Question: Using the following code as an example:
'''
if (true)
{
string foo = null;
List<string> bar = new List<string>
{
"test"
};
bar.Any(t => t == foo);
}
'''
If I run this program in a regular way (without a break point or any other interruption), everything works without exception or error (as you would expect it).
Now if I put a break point on the if statement and move the cursor to the curly brace as described in the following picture (using my mouse, not using F10, so skipping the 'if(true)' statement):

I get an exception of type 'System.NullReferenceException' when the debugger executes the statement 'string foo = null'
It seems to be linked to the fact that the variable 'foo' is used in the lambda expression inside the 'if' statement. I have tested and reproduced this on Visual Studio 2012 and 2013 (pro and ultimate).
Any idea on why this could be happening?
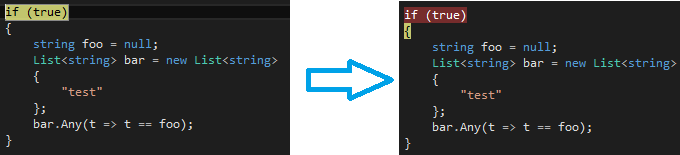
Answer: Eric's answer and comments already describe why it can happens in general.
I'd like to highlight whats going on in this particular case.
Here is a generated IL:
'''
.method private hidebysig static void Main(string[] args) cil managed
{
.entrypoint
.maxstack 3
.locals init (
[0] class [mscorlib]System.Collections.Generic.List'1<string> bar,
[1] class [mscorlib]System.Collections.Generic.List'1<string> <>g__initLocal0,
[2] class StackOverflow.Program/<>c__DisplayClass2 CS$<>8__locals3,
[3] bool CS$4$0000)
L_0000: nop
L_0001: ldc.i4.0
L_0002: stloc.3
L_0003: newobj instance void StackOverflow.Program/<>c__DisplayClass2::.ctor()
L_0008: stloc.2
L_0009: nop
L_000a: ldloc.2
L_000b: ldnull
L_000c: stfld string StackOverflow.Program/<>c__DisplayClass2::foo
L_0011: newobj instance void [mscorlib]System.Collections.Generic.List'1<string>::.ctor()
L_0016: stloc.1
L_0017: ldloc.1
L_0018: ldstr "test"
L_001d: callvirt instance void [mscorlib]System.Collections.Generic.List'1<string>::Add(!0)
L_0022: nop
L_0023: ldloc.1
L_0024: stloc.0
L_0025: ldloc.0
L_0026: ldloc.2
L_0027: ldftn instance bool StackOverflow.Program/<>c__DisplayClass2::<Main>b__1(string)
L_002d: newobj instance void [mscorlib]System.Func'2<string, bool>::.ctor(object, native int)
L_0032: call bool [System.Core]System.Linq.Enumerable::Any<string>(class [mscorlib]System.Collections.Generic.IEnumerable'1<!!0>, class [mscorlib]System.Func'2<!!0, bool>)
L_0037: pop
L_0038: nop
L_0039: ret
}
'''
Note 'L_0003' line. It calls ctor for auto-generated 'c__DisplayClass2' class, which hold 'foo' field, since you use it in a lambda. So 'NullReferenceException' happens because your skip class initialization, but then you assigning instance's field 'foo' on a line 'L_000c'.
Too bad, there is no easy way to debug on IL level to verify this, but we can debug JITed program (Debug -> Disassembly)
Here is your first breakpoint:

And then after cursor move:

One of these skiped call instructures must be call to ctor from 'L_0003'.